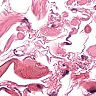
Metastatic tissue present: no